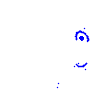
Particle: electron